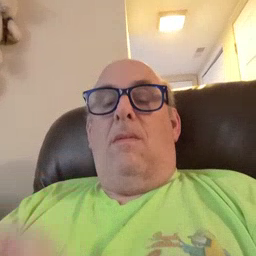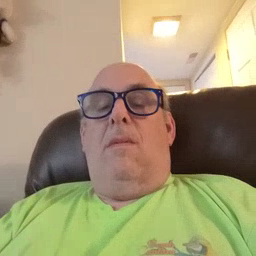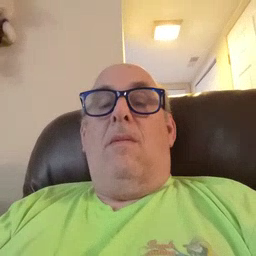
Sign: drawer